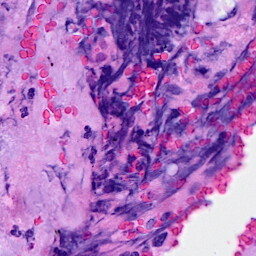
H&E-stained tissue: Breast